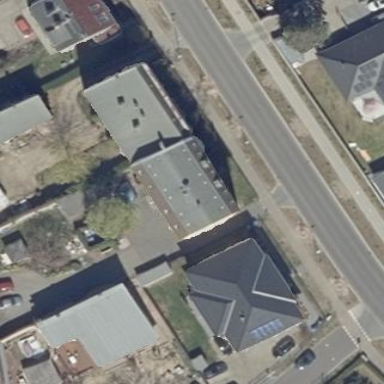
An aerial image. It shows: Gambrel-roofed building with apartments.